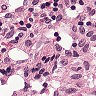
Metastatic tissue present: no